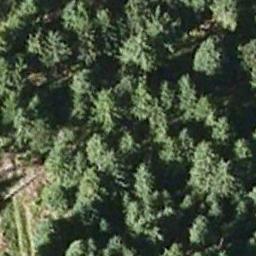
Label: forest